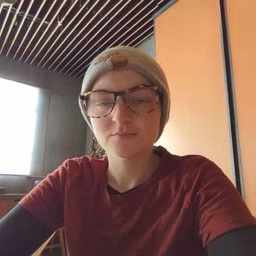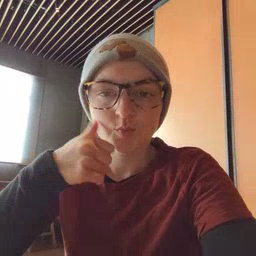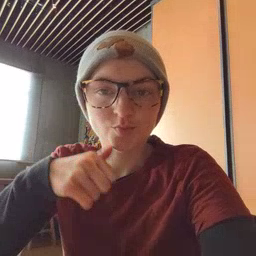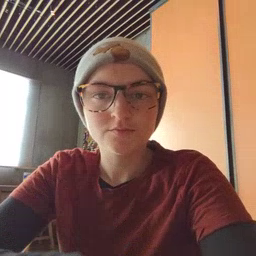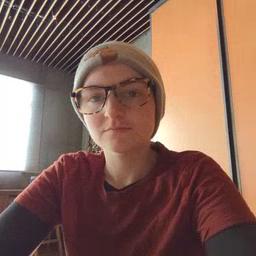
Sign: girl